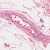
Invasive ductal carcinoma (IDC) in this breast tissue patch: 0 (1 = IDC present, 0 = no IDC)